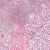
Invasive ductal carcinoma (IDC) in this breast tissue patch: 0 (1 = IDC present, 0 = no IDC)